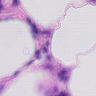
Metastatic tissue present: no